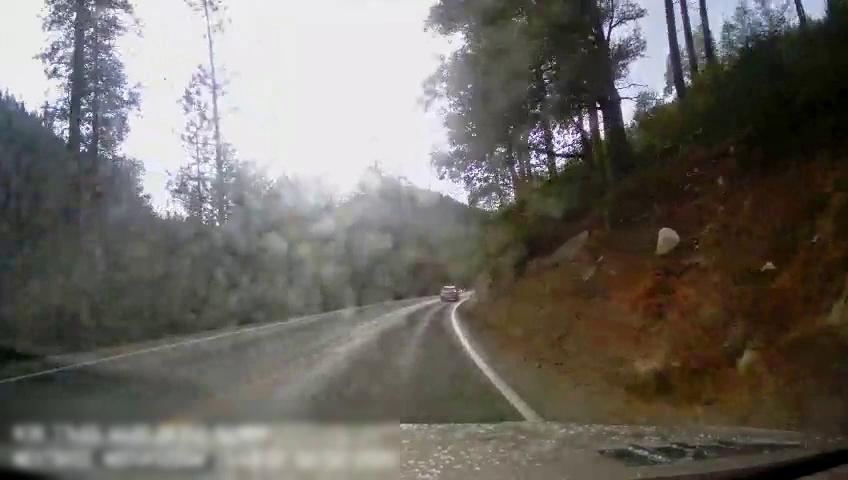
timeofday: Day
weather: Sunny
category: Drivable Space
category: Vehicles | Car
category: Lanes | Opposite Lane
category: Lanes | Current Lane
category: Lanes | Current Lane
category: Lanes | Current Lane